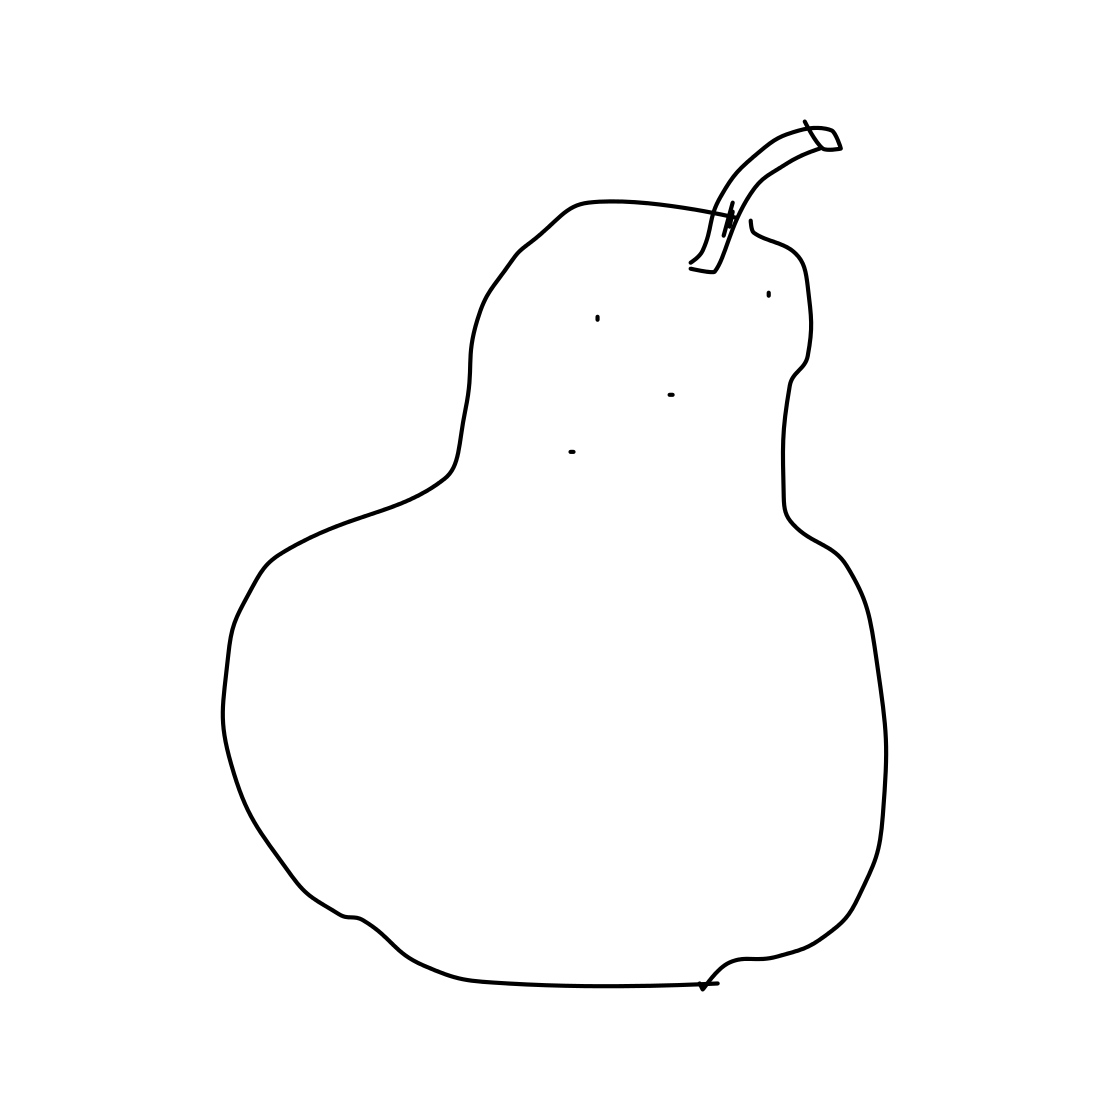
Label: pear